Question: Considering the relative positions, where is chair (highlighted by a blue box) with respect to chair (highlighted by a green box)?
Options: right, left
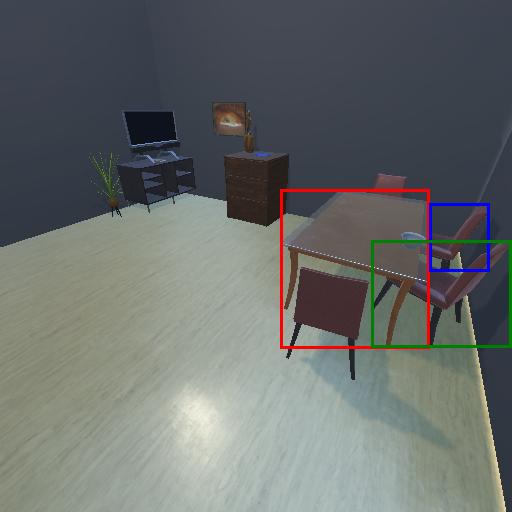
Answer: right